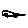
Label: car